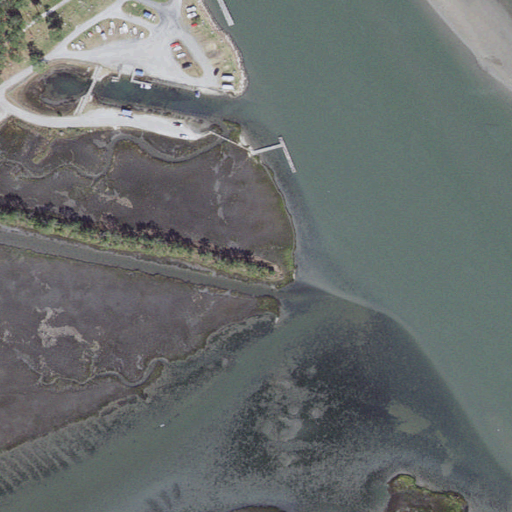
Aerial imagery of cape in Virginia named Black Point containing open water, herbaceous wetlands, medium intensity development, high intensity development, low intensity development, and evergreen forest